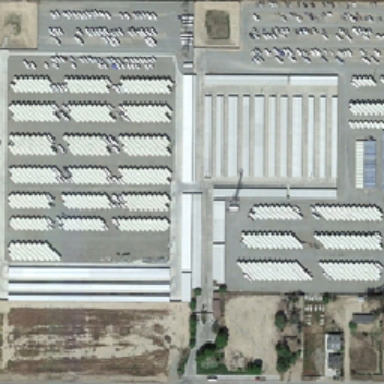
A white car parked next to the road .